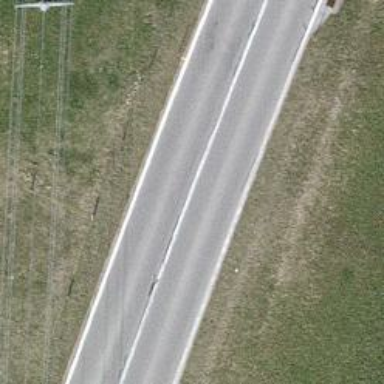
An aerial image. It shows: Primary highway.